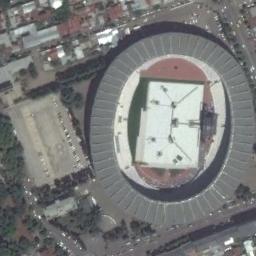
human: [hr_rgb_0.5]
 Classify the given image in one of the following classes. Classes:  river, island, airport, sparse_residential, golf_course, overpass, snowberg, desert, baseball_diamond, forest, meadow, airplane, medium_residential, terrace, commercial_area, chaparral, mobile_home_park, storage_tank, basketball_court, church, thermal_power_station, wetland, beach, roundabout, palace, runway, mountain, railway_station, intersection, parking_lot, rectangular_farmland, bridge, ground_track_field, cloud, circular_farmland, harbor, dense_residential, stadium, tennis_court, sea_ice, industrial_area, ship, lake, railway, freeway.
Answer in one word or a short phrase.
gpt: stadium